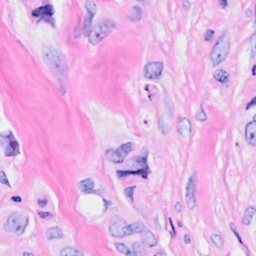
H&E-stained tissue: Breast